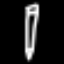
Label: pencil